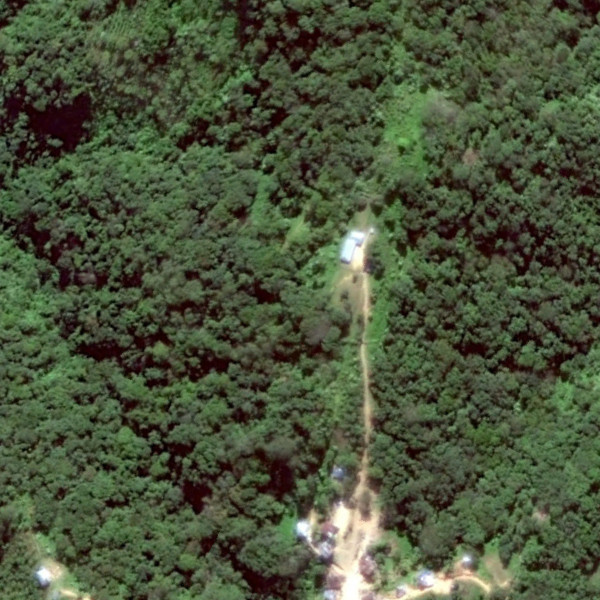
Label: Forest